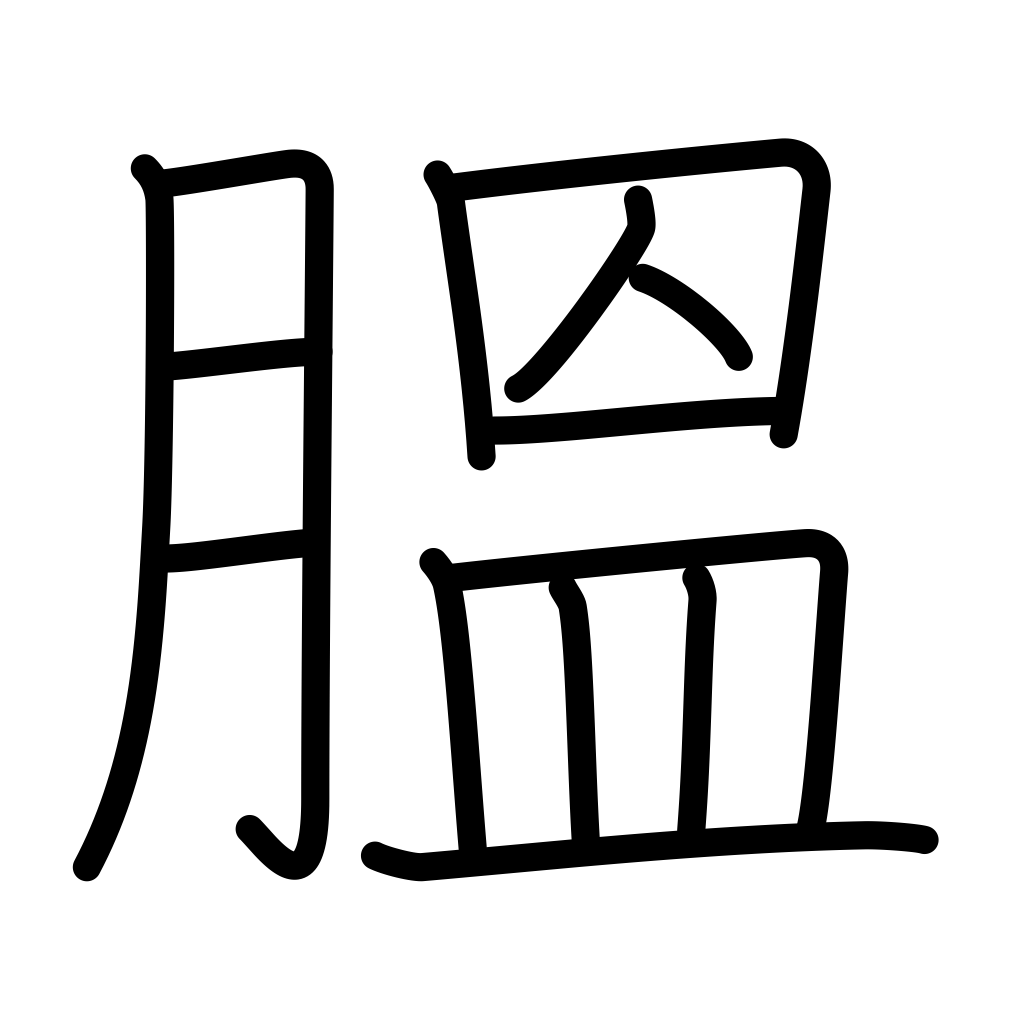
Meaning: fat, corpulent